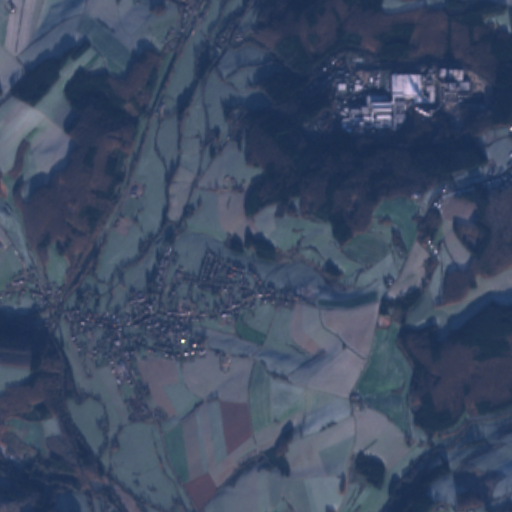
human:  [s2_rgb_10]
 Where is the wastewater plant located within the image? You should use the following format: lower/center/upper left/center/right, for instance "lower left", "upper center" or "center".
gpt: The wastewater plant is located in the lower left of the image.
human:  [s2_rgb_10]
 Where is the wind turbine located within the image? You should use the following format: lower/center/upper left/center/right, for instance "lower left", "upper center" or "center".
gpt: The wind turbine is located in the upper left of the image.
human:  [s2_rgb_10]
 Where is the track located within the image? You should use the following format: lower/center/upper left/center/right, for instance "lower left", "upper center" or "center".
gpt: There is no track in the image.